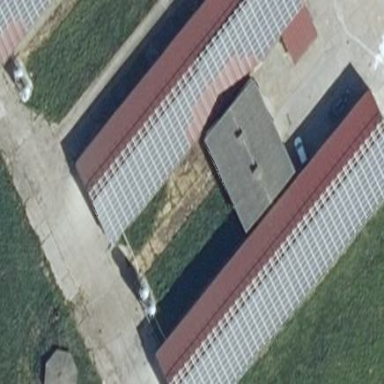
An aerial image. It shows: Building featuring small installation solar photovoltaic panel for electricity generation.